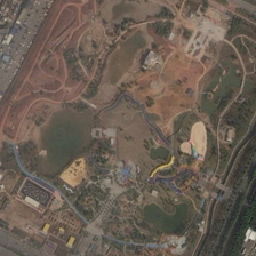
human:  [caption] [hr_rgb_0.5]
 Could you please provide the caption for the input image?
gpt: This vast area is a wide park.

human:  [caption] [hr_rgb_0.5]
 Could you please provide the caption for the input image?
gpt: There are many curved side sides in the park.

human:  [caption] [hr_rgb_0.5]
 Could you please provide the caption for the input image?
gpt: There are many curved side walls in the park.

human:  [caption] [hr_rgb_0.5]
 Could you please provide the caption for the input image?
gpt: This vast area is a great park.

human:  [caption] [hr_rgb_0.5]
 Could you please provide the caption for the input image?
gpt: This vast area is a big park.